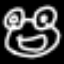
Label: frog